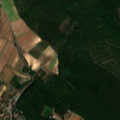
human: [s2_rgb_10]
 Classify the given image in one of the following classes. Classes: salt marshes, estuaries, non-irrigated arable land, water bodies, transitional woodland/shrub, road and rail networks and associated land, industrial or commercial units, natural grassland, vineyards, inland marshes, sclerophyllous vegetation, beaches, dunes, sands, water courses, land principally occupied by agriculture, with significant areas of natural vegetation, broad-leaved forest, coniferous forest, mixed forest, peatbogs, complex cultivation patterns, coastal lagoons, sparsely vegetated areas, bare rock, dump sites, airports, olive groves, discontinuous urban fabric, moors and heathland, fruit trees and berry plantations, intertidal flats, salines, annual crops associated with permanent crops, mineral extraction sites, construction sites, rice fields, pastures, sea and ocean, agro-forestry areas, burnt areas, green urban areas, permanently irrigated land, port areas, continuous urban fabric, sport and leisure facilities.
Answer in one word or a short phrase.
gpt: discontinuous urban fabric, non-irrigated arable land, vineyards, broad-leaved forest